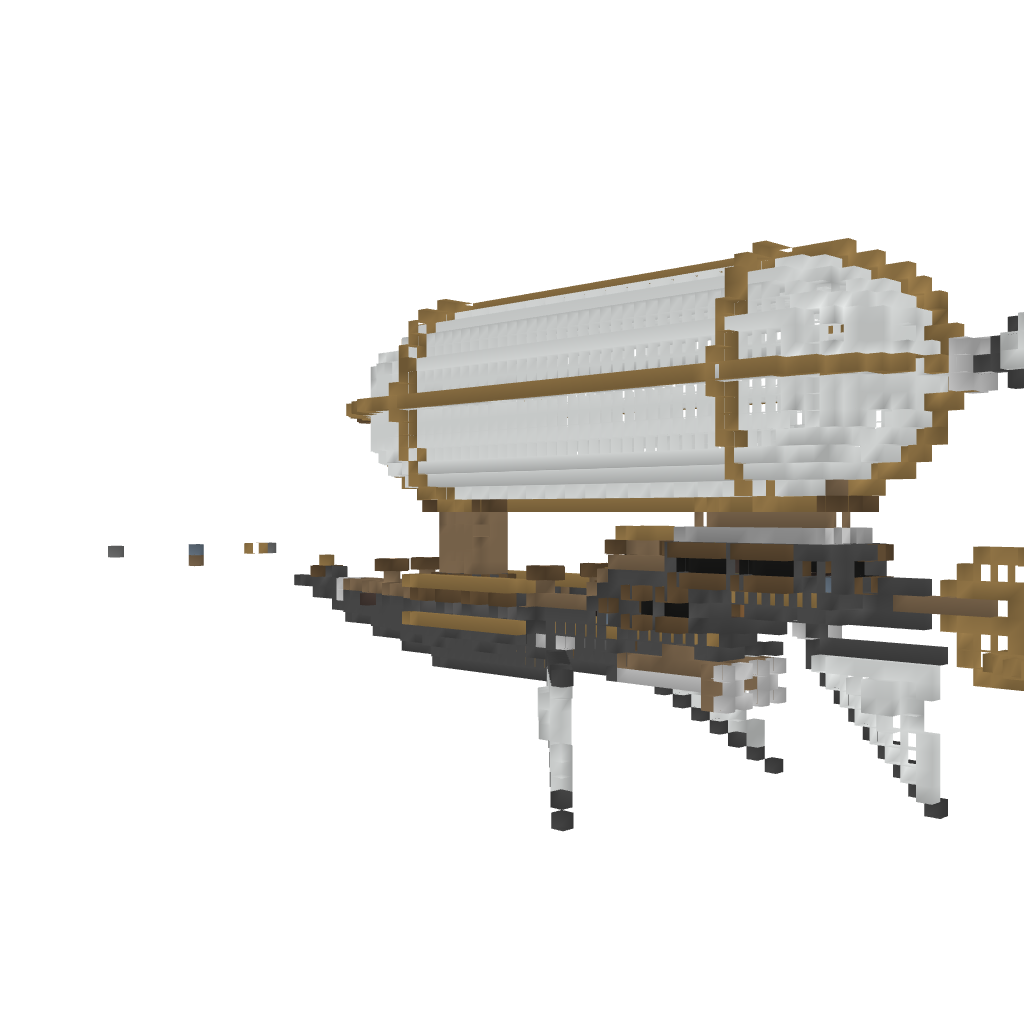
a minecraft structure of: epic airship